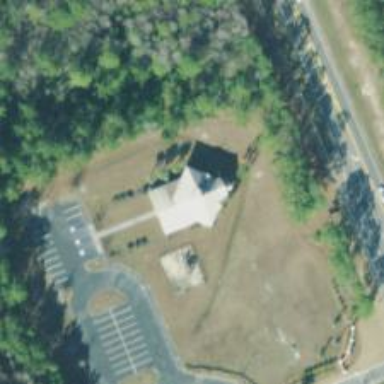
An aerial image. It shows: Place of worship.